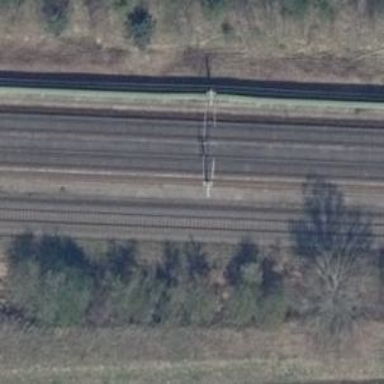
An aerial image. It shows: Railway milestone with catenary mast.